Current action and preconditions to check: path_clear

Your task: For each precondition in the list above, predict whether it will hold at this action.

Consider the current scene as observed from the mobile robot's camera, and analyze the predicted future states of all dynamic agents (e.g., people, animals, vehicles, or any moving entities) within the NEXT SECOND.

IMPORTANT: Only answer "very likely" if you are absolutely certain—based on strong, clear evidence—that a dynamic agent will violate the precondition in the predicted future state. Do NOT answer "very likely" for unlikely, ambiguous, or low-probability risks.

Ask yourself for each precondition: Is there a high probability, with clear and convincing evidence, that the predicted future states of any dynamic agent will interfere with the predicted future state of the currently executing action within the NEXT SECOND, causing that precondition to fail?

Assess the risk level based on these predictions. Use "likely" or "very likely" if motions create a clear risk of interference.

Use "neutral" or "improbable" if agents are nearby but their predicted paths are clearly diverging or non-conflicting.

Failure Risk Categories: "very improbable", "improbable", "neutral", "likely", "very likely"

Answer Format: Output ONLY the probability_of_failure value from these categories: "very improbable", "improbable", "neutral", "likely", "very likely"

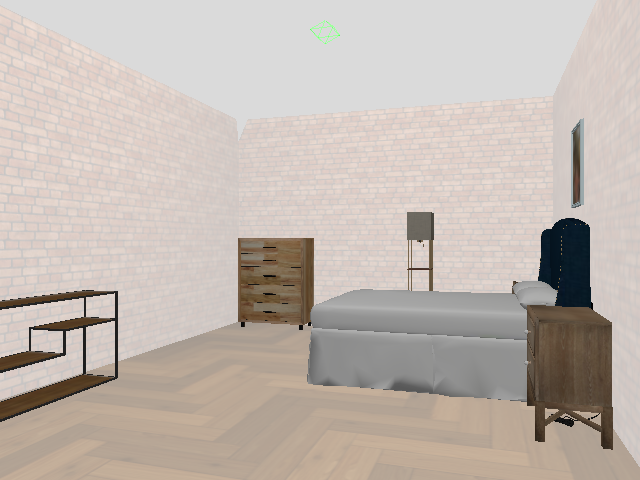

Answer: very improbable